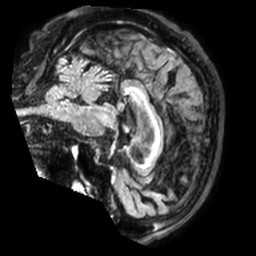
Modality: FLAIR
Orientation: sagittal
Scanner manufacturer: philips
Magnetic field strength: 3 T
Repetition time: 4.8 s
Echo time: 0.34 s